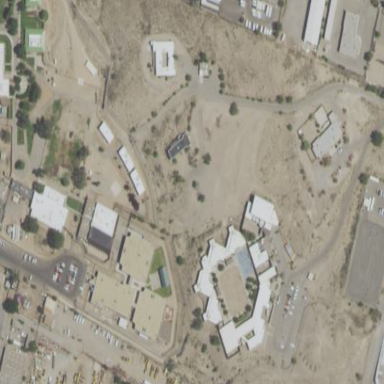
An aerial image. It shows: Prison.